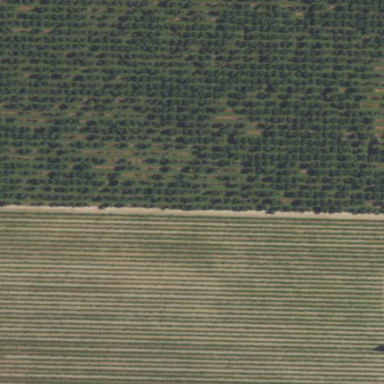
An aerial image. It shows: Almond orchard with rows of almond trees.